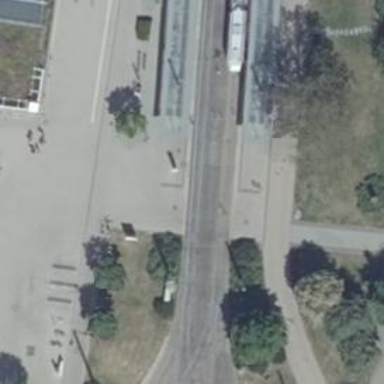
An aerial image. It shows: Tram railway with electrified contact lines.